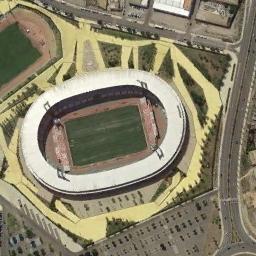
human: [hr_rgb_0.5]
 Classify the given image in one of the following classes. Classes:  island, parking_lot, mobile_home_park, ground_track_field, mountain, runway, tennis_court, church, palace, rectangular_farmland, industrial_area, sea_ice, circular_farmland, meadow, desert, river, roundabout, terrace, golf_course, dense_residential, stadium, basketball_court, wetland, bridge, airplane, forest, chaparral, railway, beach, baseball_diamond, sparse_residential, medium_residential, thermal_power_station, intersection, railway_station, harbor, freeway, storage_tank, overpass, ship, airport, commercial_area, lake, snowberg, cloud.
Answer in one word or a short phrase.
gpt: stadium